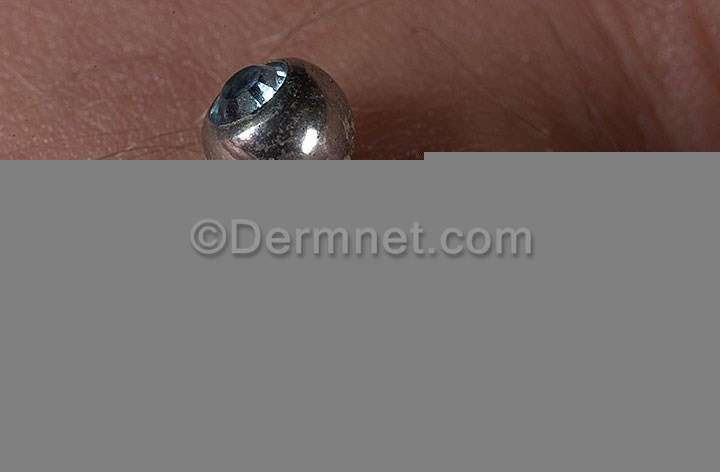
Disease: Vascular Tumors